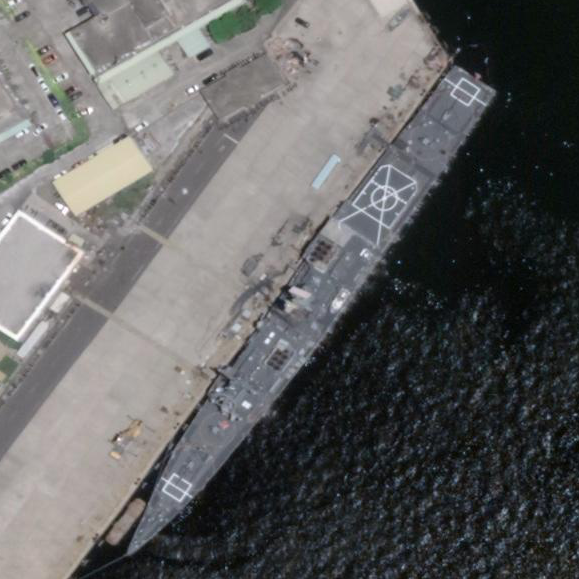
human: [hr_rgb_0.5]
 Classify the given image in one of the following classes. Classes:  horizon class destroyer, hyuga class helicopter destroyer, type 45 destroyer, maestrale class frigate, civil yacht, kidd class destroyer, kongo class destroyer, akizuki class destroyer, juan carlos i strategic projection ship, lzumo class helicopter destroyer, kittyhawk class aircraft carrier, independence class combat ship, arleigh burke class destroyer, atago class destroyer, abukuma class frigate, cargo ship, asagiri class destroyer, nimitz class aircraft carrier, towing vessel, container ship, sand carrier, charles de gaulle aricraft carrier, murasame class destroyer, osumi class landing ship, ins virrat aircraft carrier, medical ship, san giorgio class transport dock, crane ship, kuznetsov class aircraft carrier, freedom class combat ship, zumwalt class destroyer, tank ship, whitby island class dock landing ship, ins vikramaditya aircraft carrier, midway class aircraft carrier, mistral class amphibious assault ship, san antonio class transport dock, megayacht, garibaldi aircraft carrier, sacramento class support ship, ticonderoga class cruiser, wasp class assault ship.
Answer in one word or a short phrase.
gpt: Kidd class destroyer